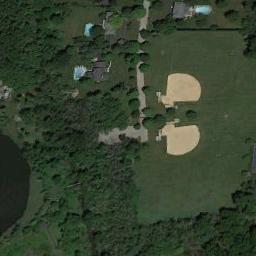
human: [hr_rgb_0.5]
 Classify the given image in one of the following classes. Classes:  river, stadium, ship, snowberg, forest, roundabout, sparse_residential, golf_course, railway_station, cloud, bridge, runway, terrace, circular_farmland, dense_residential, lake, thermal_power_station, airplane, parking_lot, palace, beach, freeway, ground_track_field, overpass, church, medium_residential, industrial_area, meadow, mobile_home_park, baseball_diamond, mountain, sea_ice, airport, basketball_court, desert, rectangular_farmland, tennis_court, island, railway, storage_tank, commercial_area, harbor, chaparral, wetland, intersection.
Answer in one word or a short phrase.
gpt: baseball_diamond